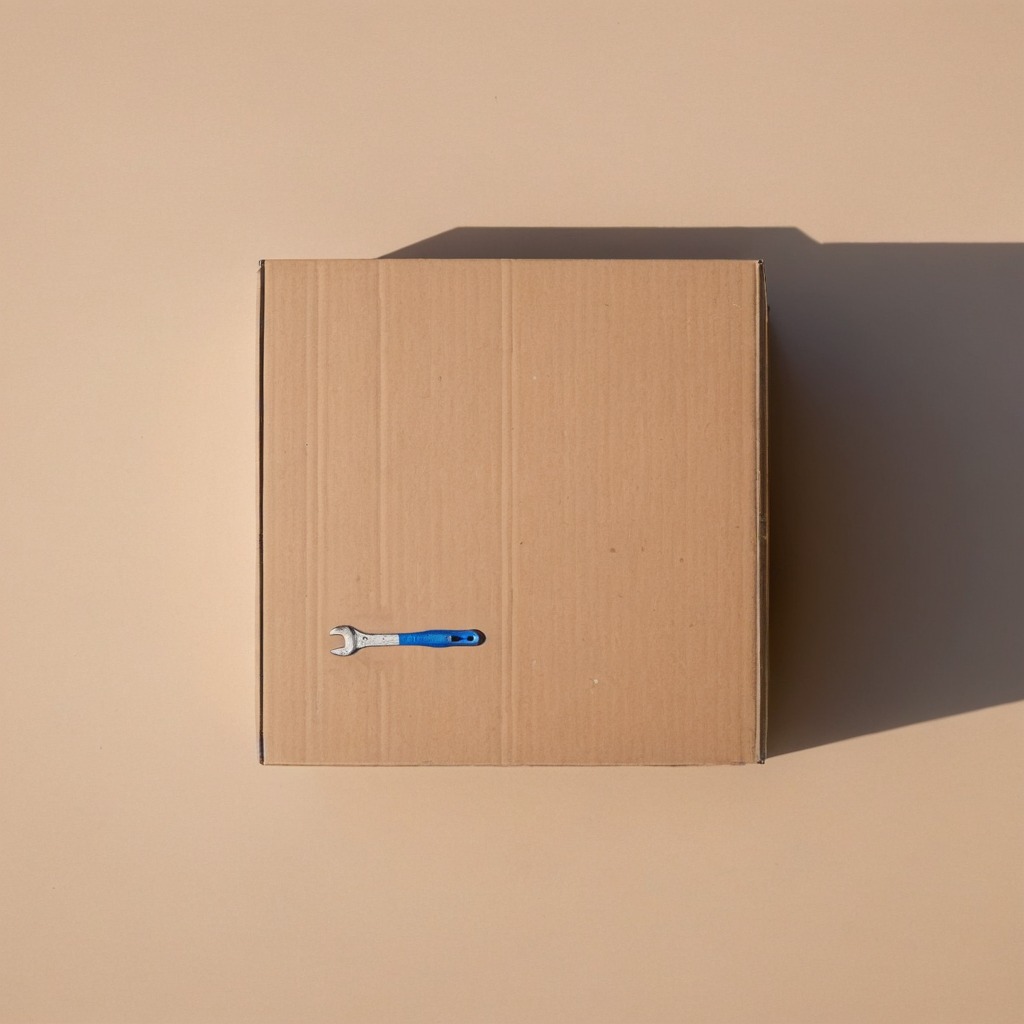
An wrench is lying on a clean dry cardboard box surface in an outdoor workshop during daytime bright natural light soft shadows slightly creased but